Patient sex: M
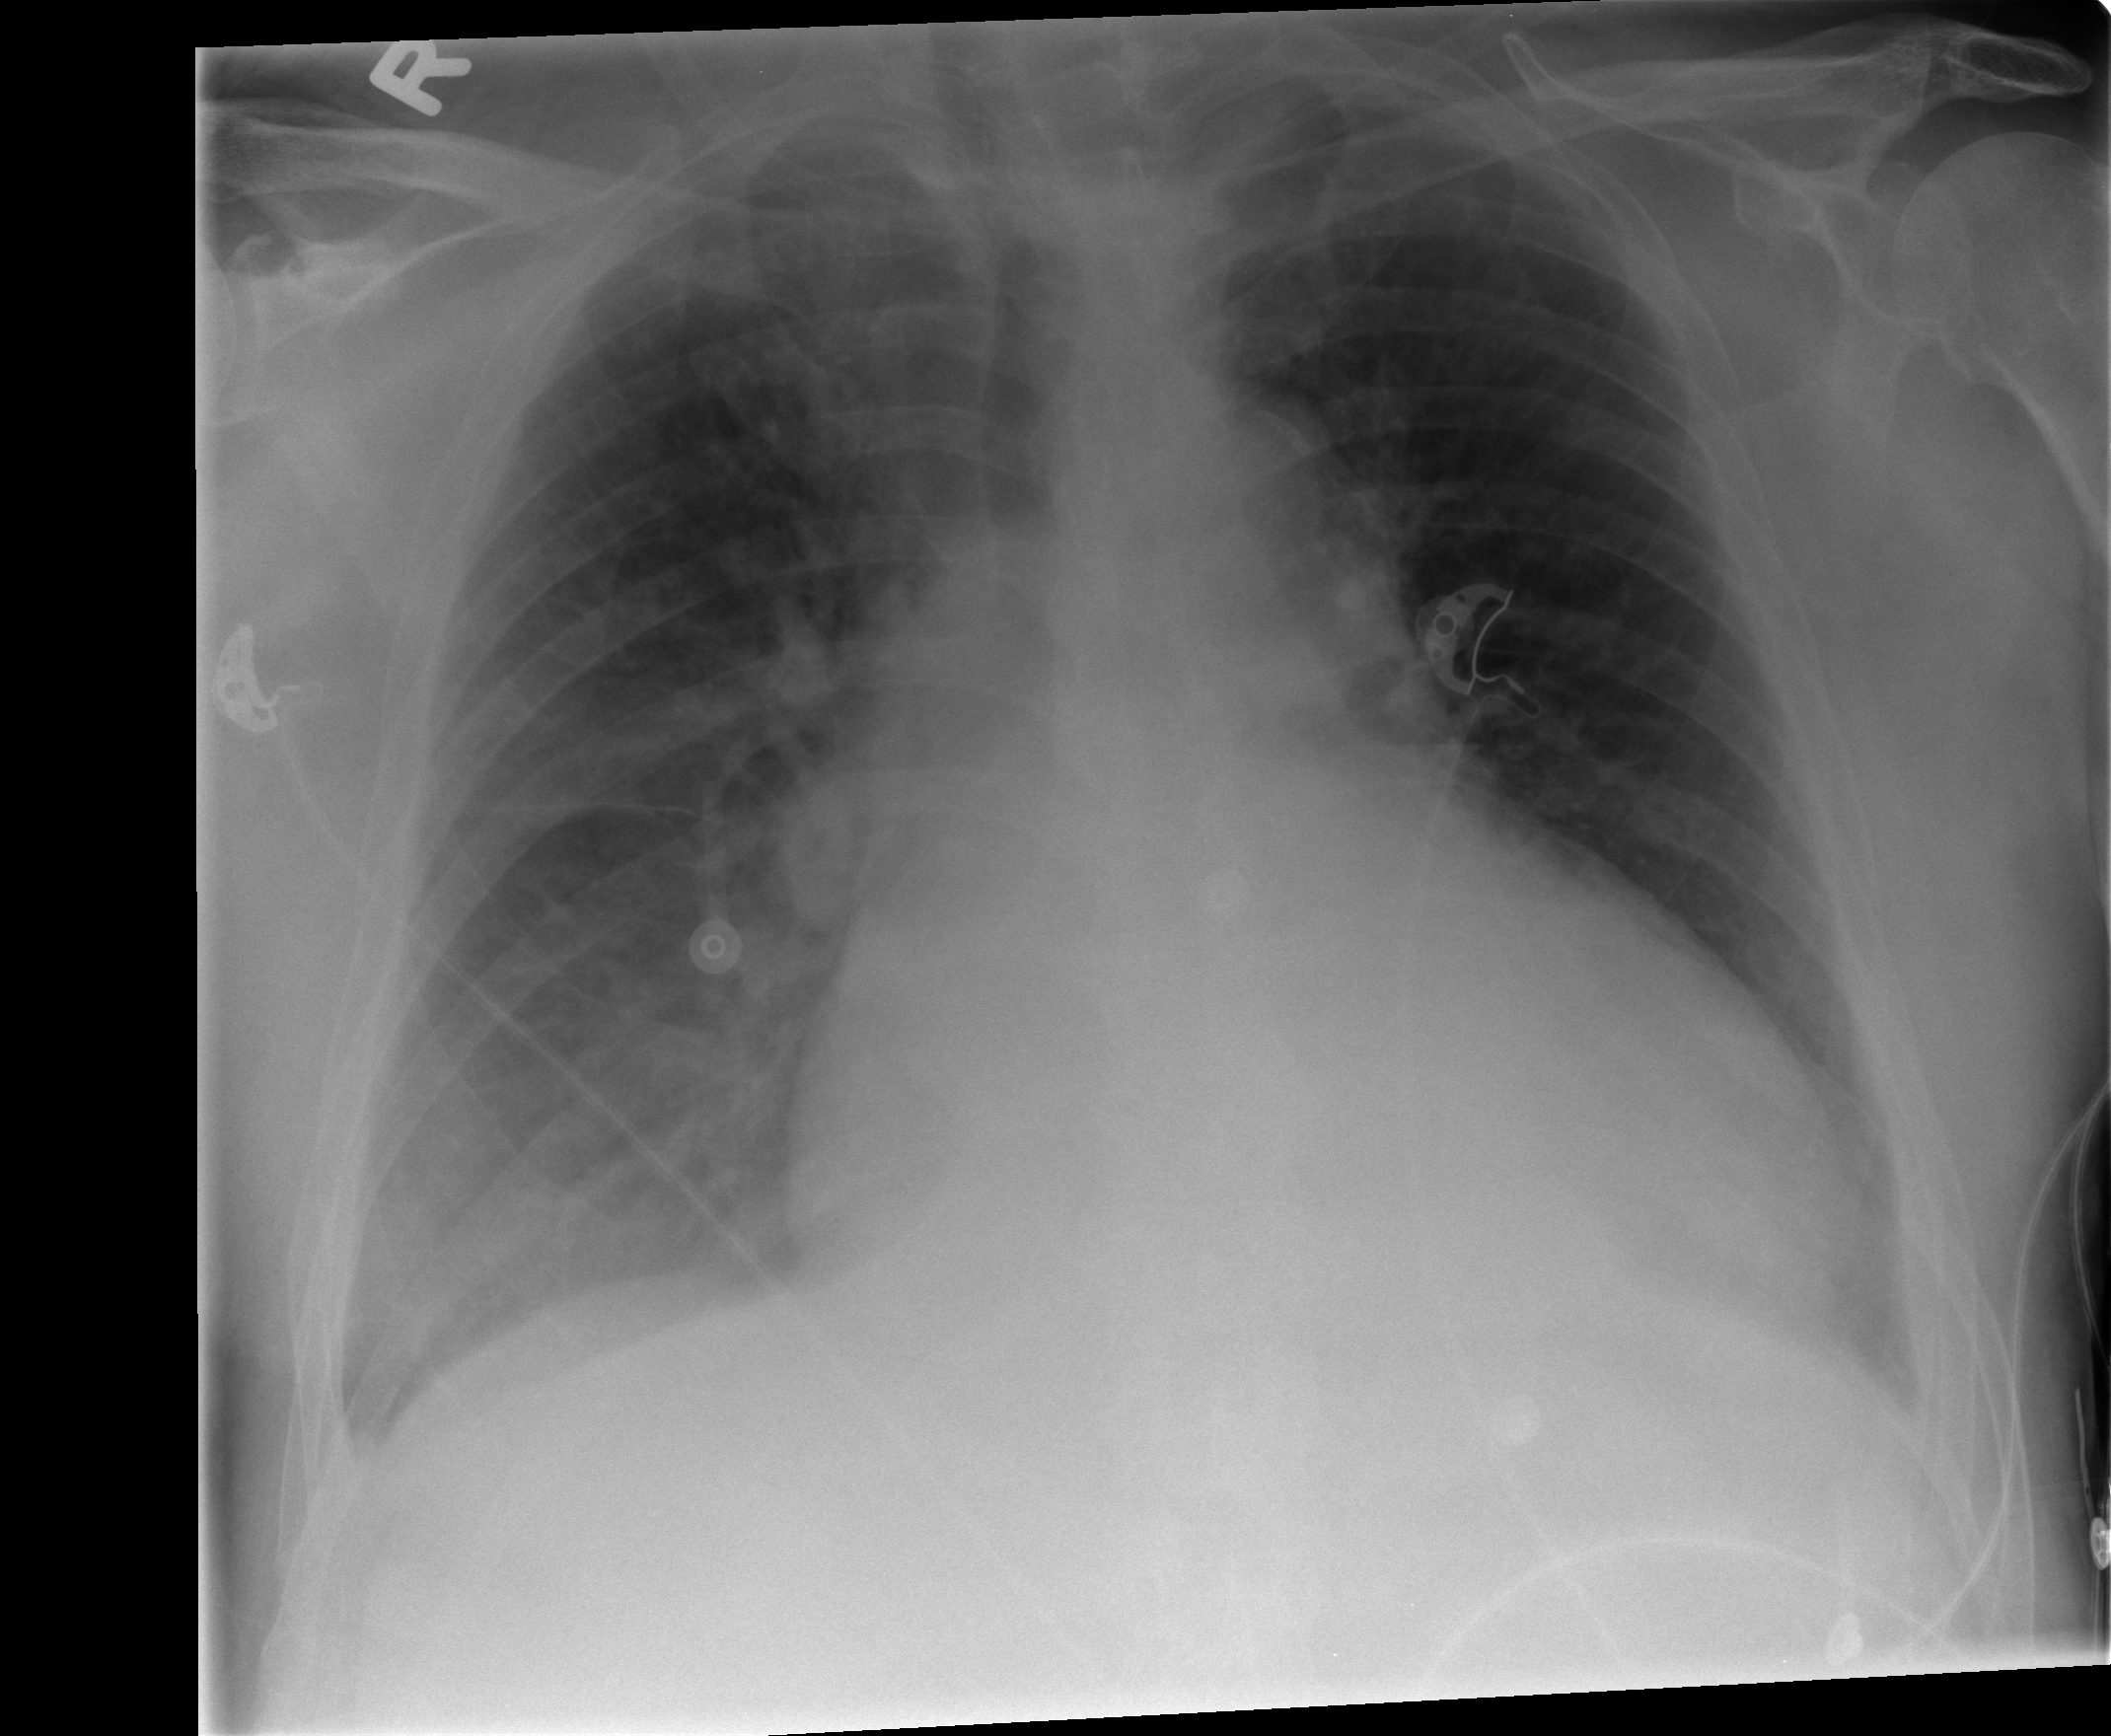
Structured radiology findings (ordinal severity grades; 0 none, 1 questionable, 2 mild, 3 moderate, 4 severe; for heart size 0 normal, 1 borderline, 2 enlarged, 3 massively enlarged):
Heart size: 2
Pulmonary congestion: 2
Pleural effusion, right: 2
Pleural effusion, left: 1
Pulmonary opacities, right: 0
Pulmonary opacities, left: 0
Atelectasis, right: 2
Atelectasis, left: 2